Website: walmart
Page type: payment
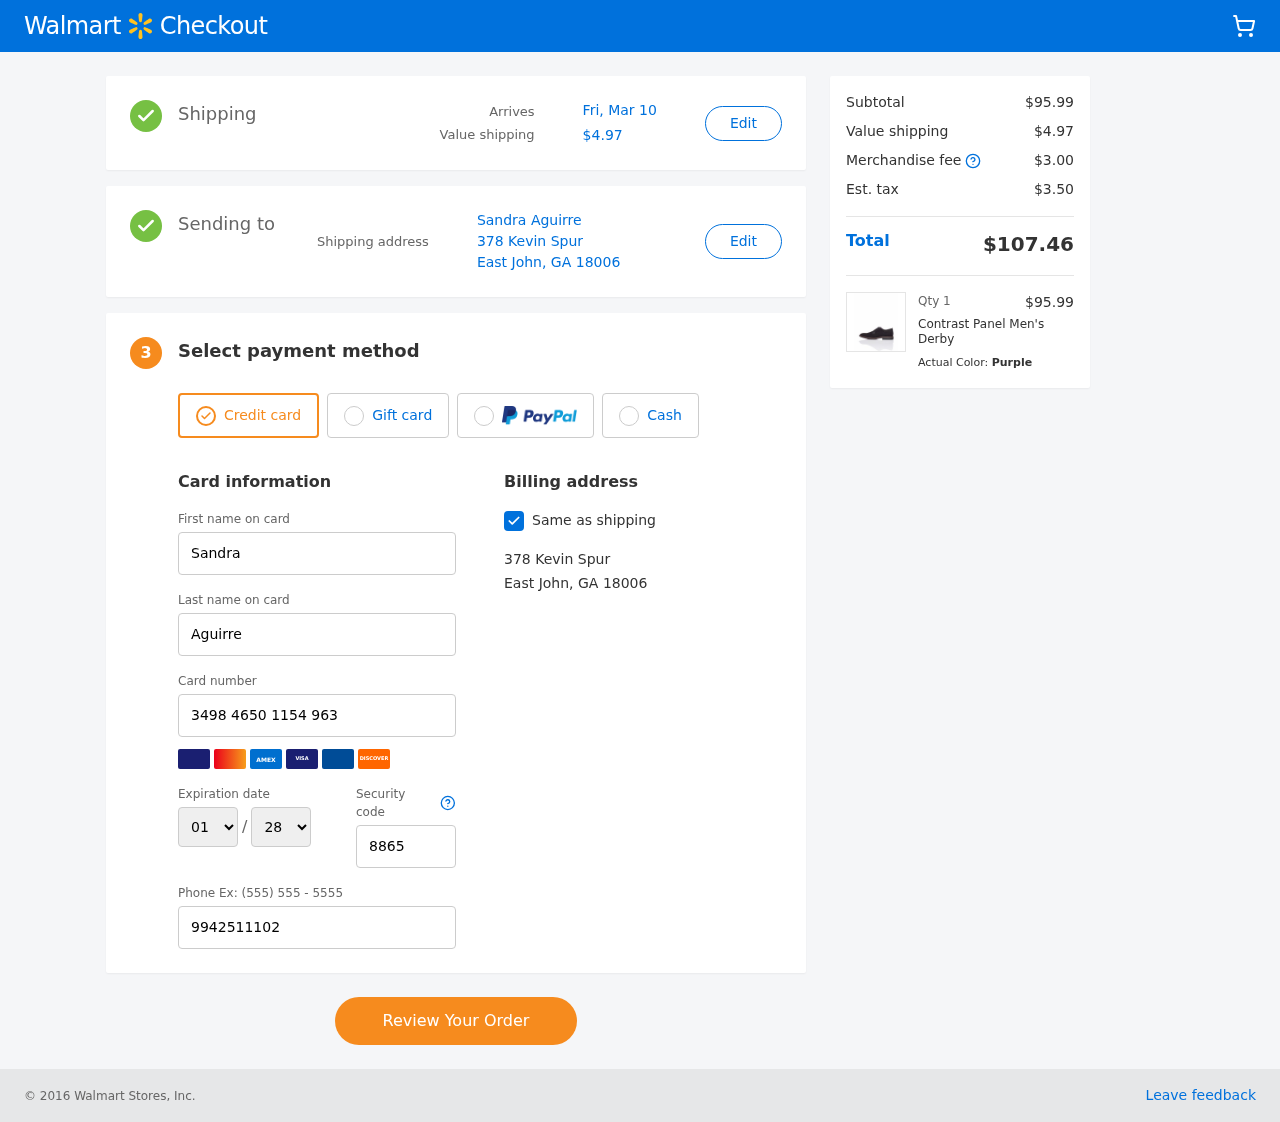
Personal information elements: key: PII_CARD_EXPIRY_MONTH
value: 01
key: PII_CARD_EXPIRY_YEAR
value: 28
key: PII_CITY_STATE_ZIP
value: East John, GA 18006
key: PII_FULLNAME
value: Sandra Aguirre
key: PII_STREET
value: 378 Kevin Spur
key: PII_FIRSTNAME
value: Sandra
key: PII_LASTNAME
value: Aguirre
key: PII_CARD_NUMBER
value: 3498 4650 1154 963
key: PII_CARD_CVV
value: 8865
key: PII_PHONE
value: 9942511102
Product elements: key: PRODUCT1_NAME
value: Contrast Panel Men's Derby
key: PRODUCT1_PRICE
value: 95.99
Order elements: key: ORDER_DELIVERY_DATE
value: Fri, Mar 10
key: ORDER_SHIPPING_COST
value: $4.97
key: ORDER_SUBTOTAL
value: $95.99
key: ORDER_MERCHANDISE_FEE
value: $3.00
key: ORDER_TAX
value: $3.50
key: ORDER_TOTAL
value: $107.46
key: ORDER_NUM_ITEMS
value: Qty 1